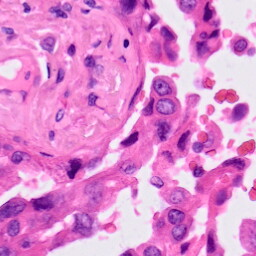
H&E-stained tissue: Lung